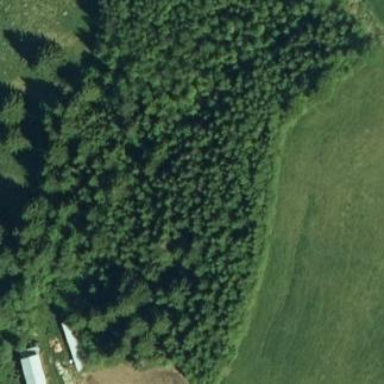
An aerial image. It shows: Woodland with needle-leaved trees.